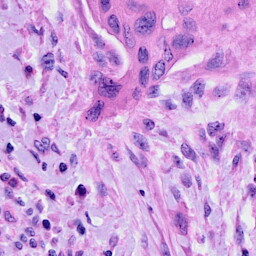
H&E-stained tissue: Cervix